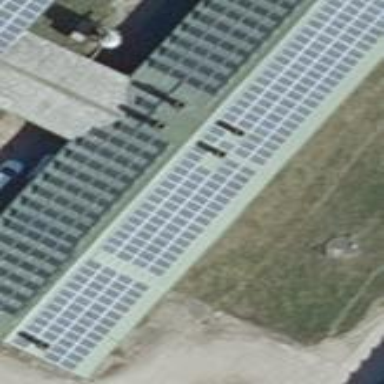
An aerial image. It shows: Solar photovoltaic panel generating electricity. It is small installation located on building.